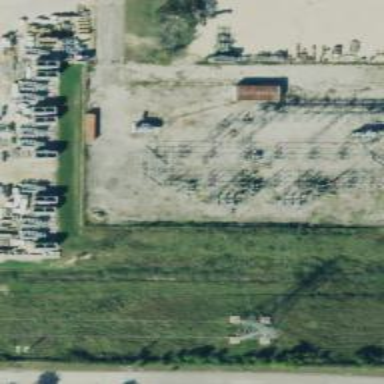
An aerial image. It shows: Switch for power supply.